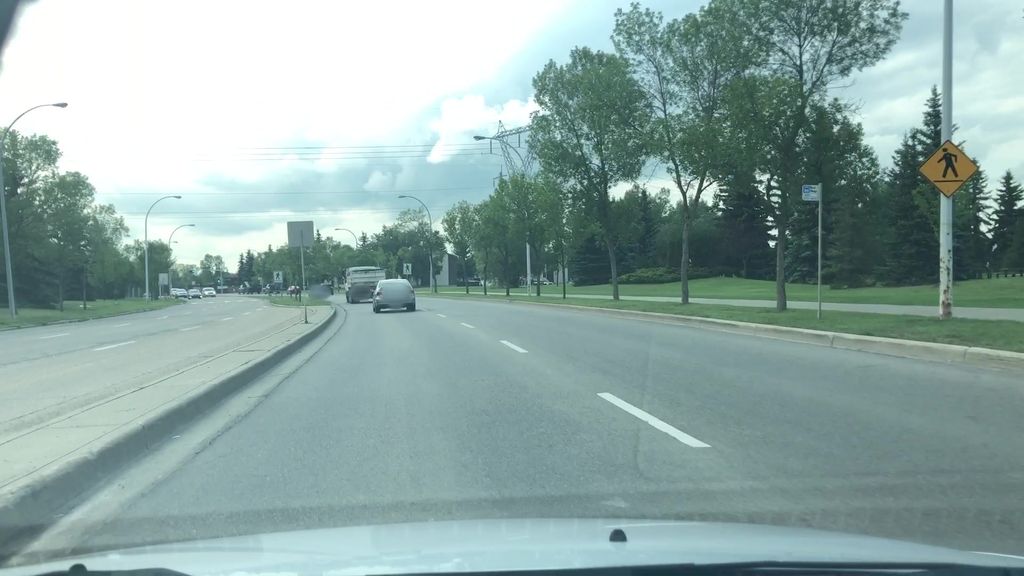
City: edmonton